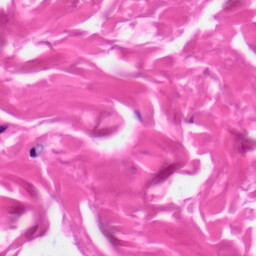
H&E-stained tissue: Skin